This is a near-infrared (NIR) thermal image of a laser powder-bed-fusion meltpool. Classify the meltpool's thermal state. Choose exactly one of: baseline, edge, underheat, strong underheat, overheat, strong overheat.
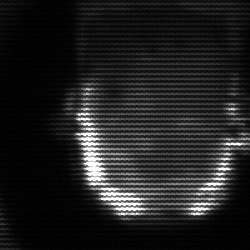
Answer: baseline